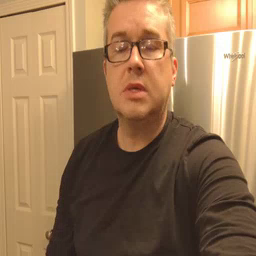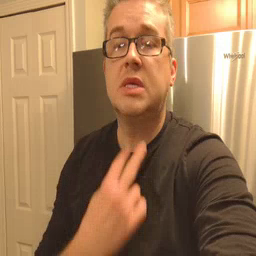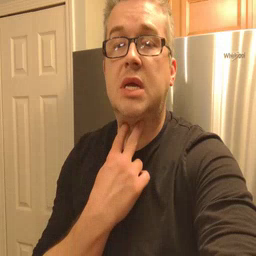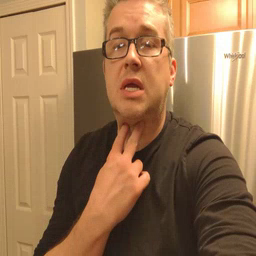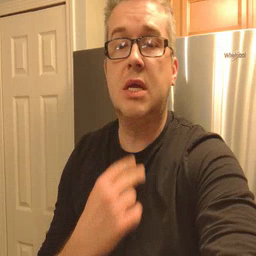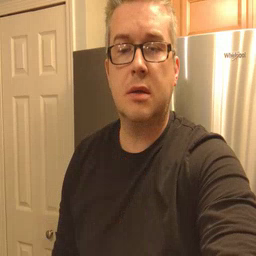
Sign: stuck